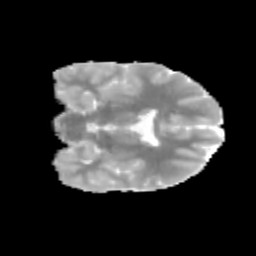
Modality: MD
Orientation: coronal
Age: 12
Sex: male
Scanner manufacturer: siemens
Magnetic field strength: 3 T
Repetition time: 3.8 s
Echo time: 0.07 s